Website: apple
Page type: payment
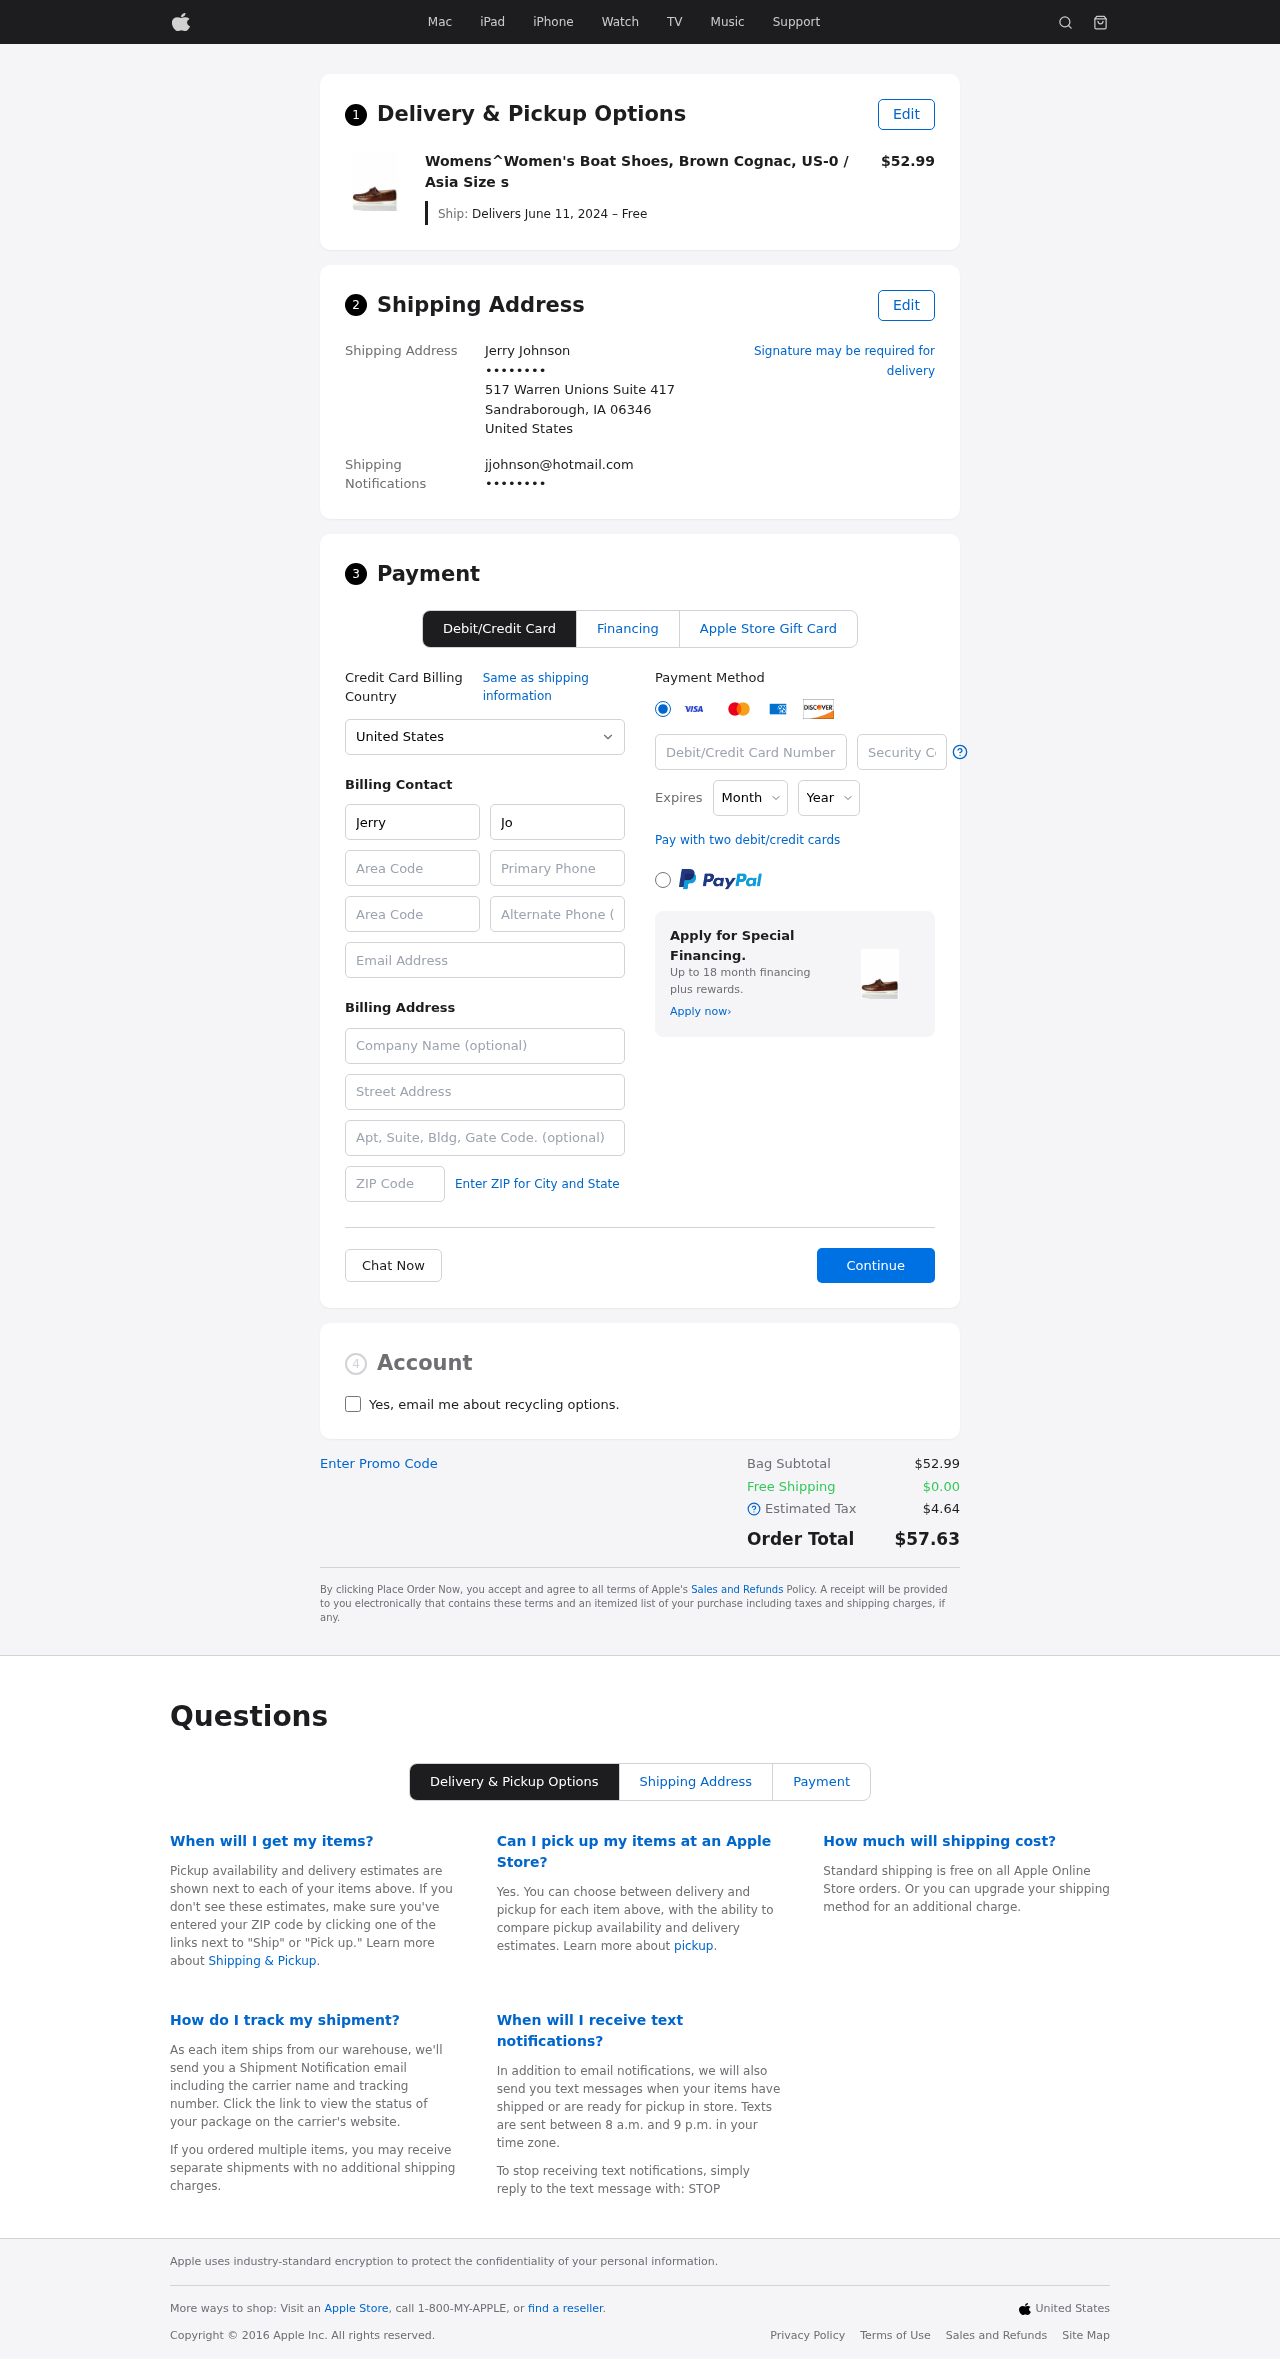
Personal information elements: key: PII_CARD_CVV
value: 1940
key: PII_CARD_EXPIRY_MONTH
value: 06
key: PII_CARD_EXPIRY_YEAR
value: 29
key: PII_CARD_NUMBER
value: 3486 1679 6255 226
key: PII_CITY_STATE_ZIP
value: Sandraborough, IA 06346
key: PII_COUNTRY
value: United States
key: PII_EMAIL
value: jjohnson@hotmail.com
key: PII_EMAIL2
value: jjohnson@hotmail.com
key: PII_FIRSTNAME
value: Jerry
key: PII_FULLNAME
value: Jerry Johnson
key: PII_LASTNAME
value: Johnson
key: PII_PHONE3
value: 9345837829
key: PII_PHONE_AREA
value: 934
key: PII_POSTCODE2
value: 86737
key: PII_SECURITY_CODE
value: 0372
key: PII_STREET
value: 517 Warren Unions Suite 417
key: PII_STREET2
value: Suite 260
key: PII_PHONE
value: ••••••••
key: PII_PHONE2
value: ••••••••
Product elements: key: PRODUCT1_NAME
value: Womens^Women's Boat Shoes, Brown Cognac, US-0 / Asia Size s
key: PRODUCT1_PRICE
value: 52.99
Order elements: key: ORDER_DELIVERY_DATE
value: Delivers June 11, 2024 – Free
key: ORDER_SUBTOTAL
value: $52.99
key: ORDER_SHIPPING_COST
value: $0.00
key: ORDER_TAX
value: $4.64
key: ORDER_TOTAL
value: $57.63